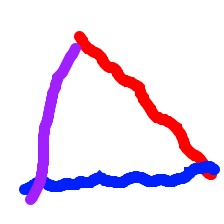
Shape: triangle